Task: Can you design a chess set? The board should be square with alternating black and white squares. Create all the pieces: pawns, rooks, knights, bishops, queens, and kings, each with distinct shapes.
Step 1235:
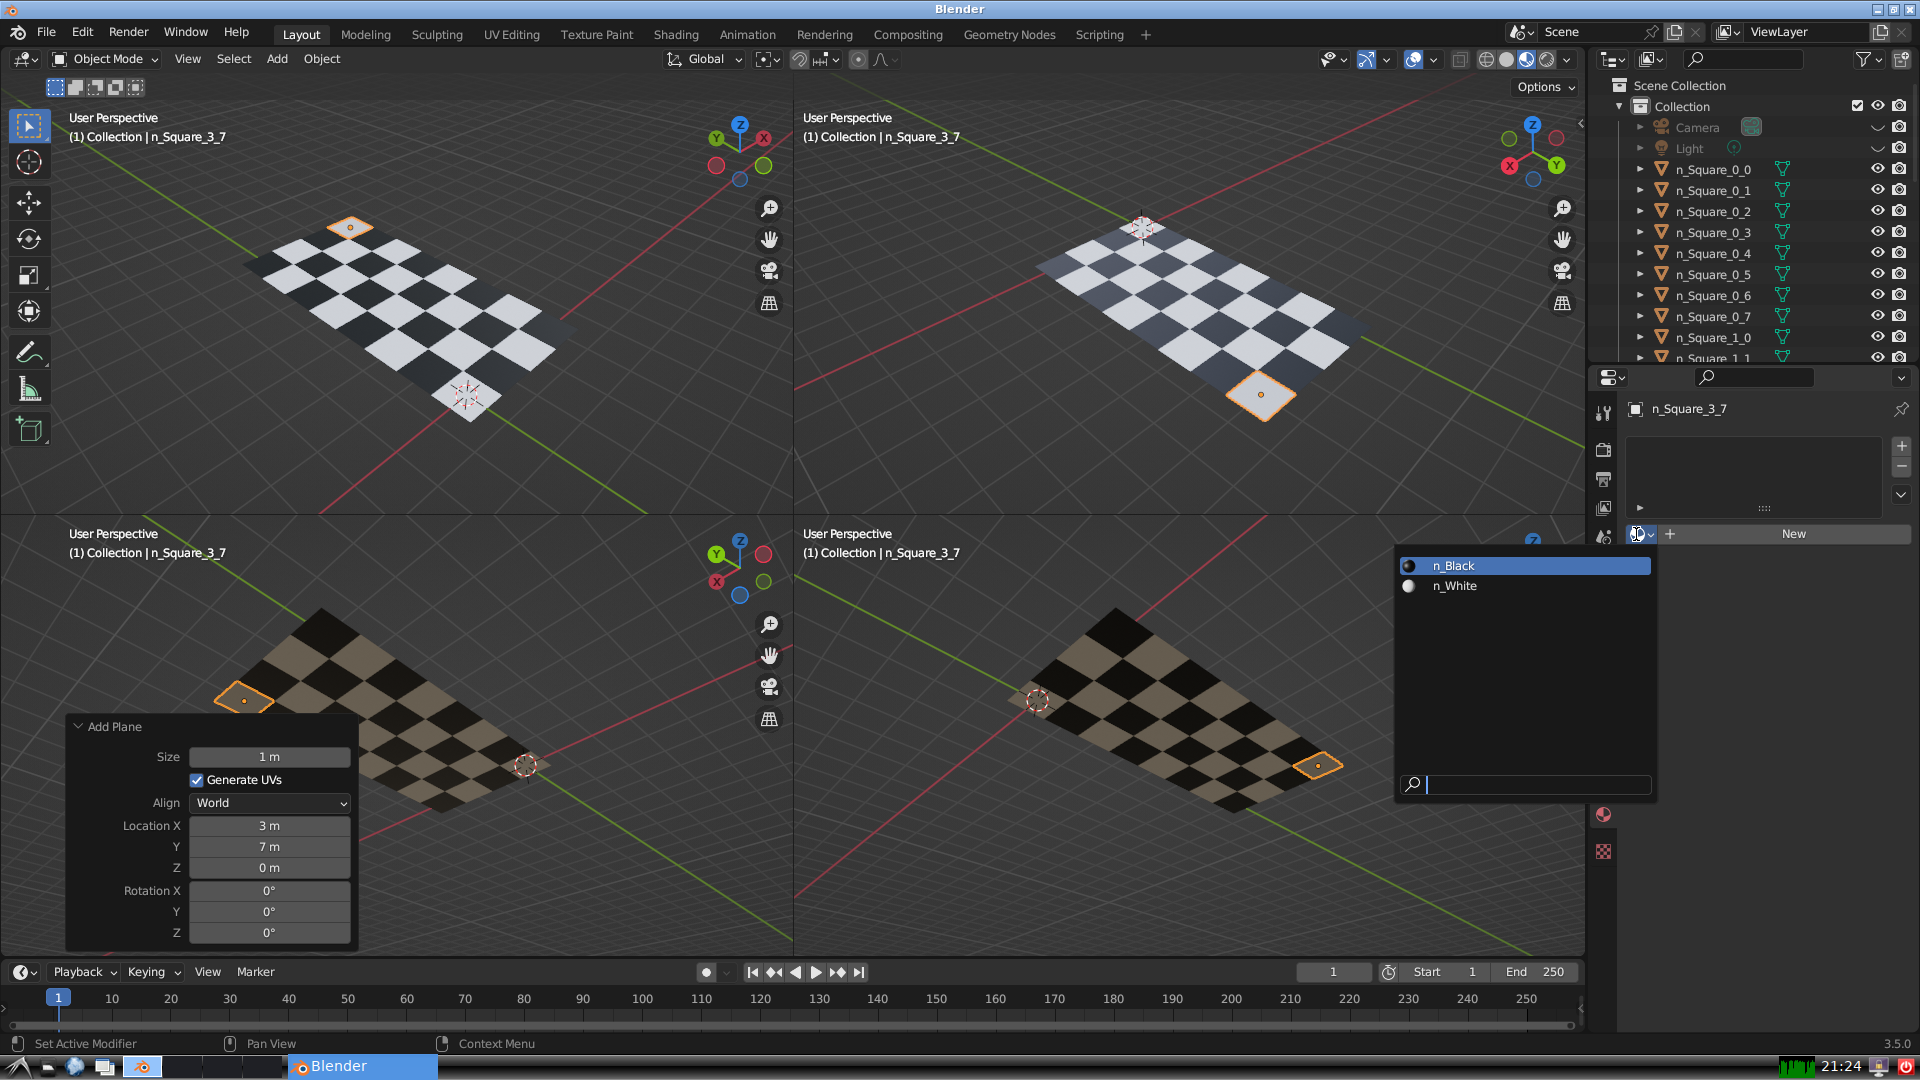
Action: input_text: n_White